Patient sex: F
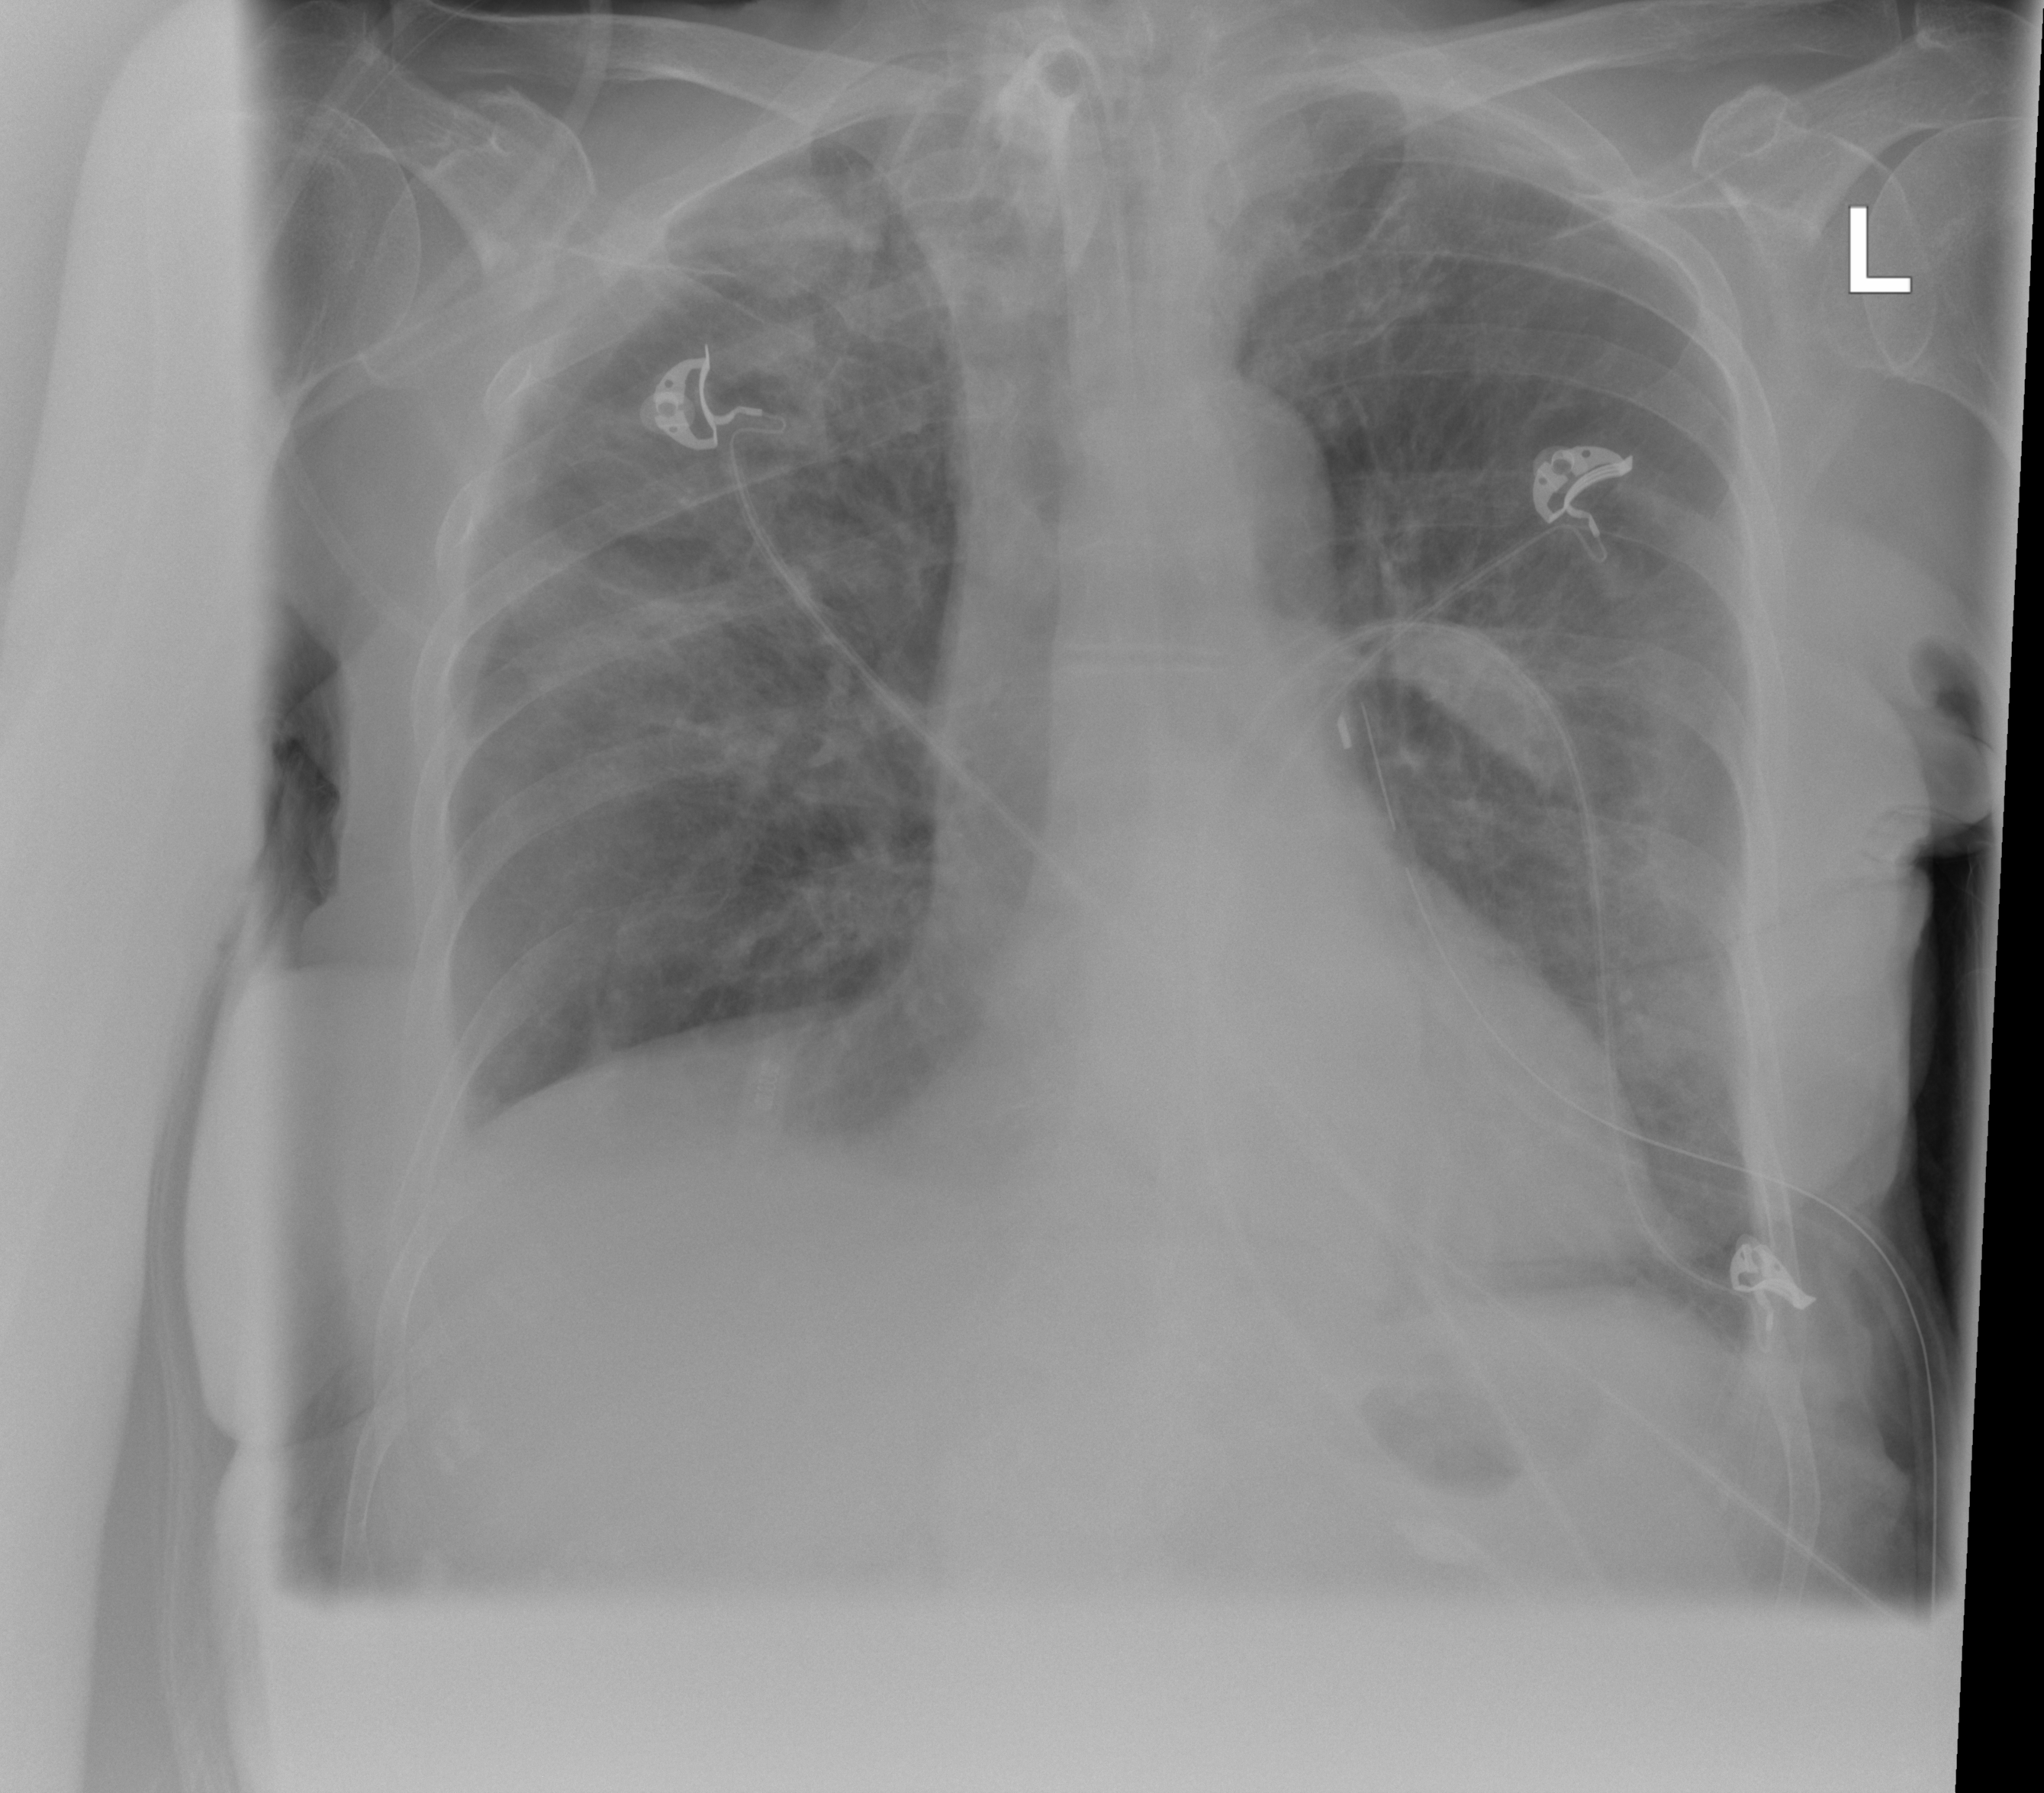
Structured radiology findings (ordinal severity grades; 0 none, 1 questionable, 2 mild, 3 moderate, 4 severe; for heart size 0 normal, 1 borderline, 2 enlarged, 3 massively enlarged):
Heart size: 1
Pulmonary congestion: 2
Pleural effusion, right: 0
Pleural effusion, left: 0
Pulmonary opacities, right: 2
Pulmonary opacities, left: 0
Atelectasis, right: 2
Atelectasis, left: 2